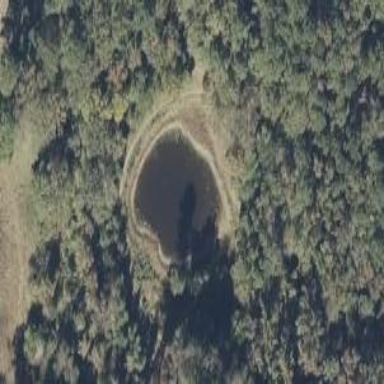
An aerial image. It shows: Pond with natural water.